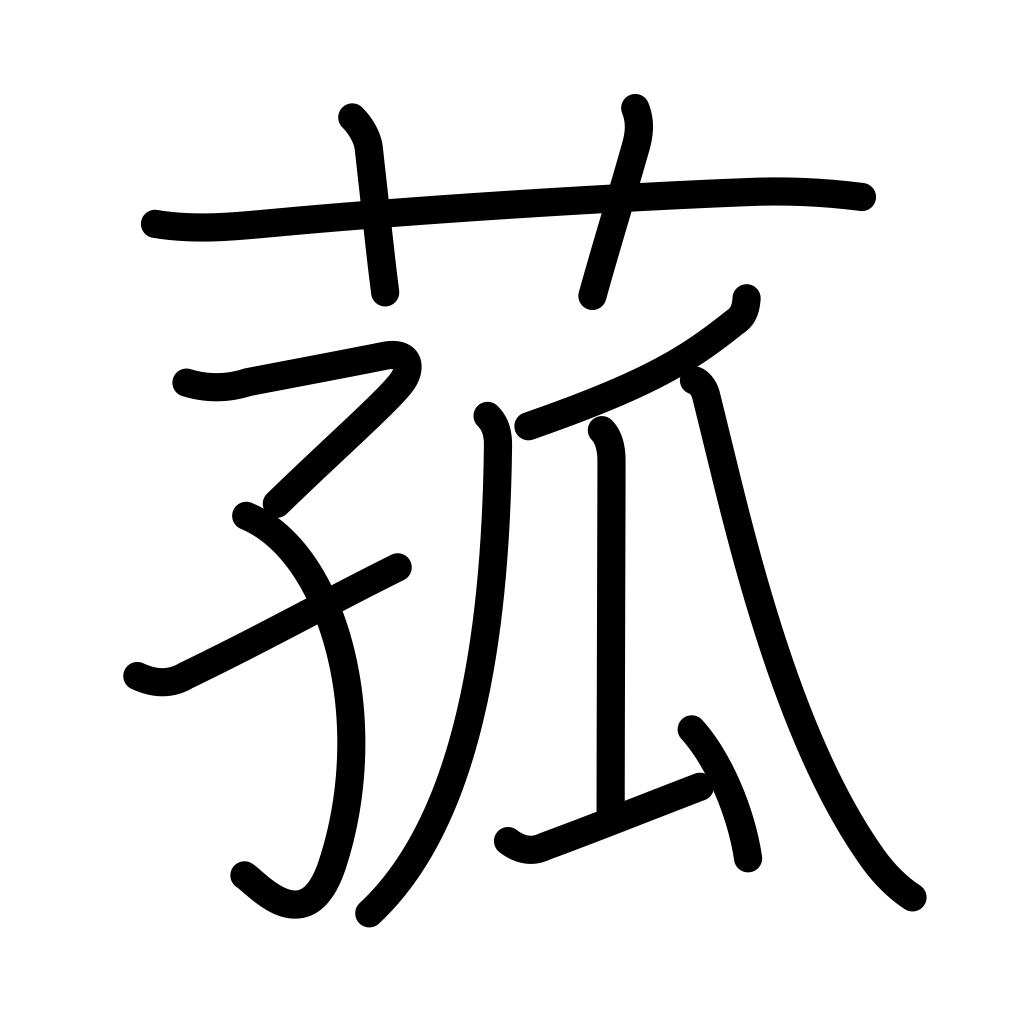
Meaning: reed used for matting